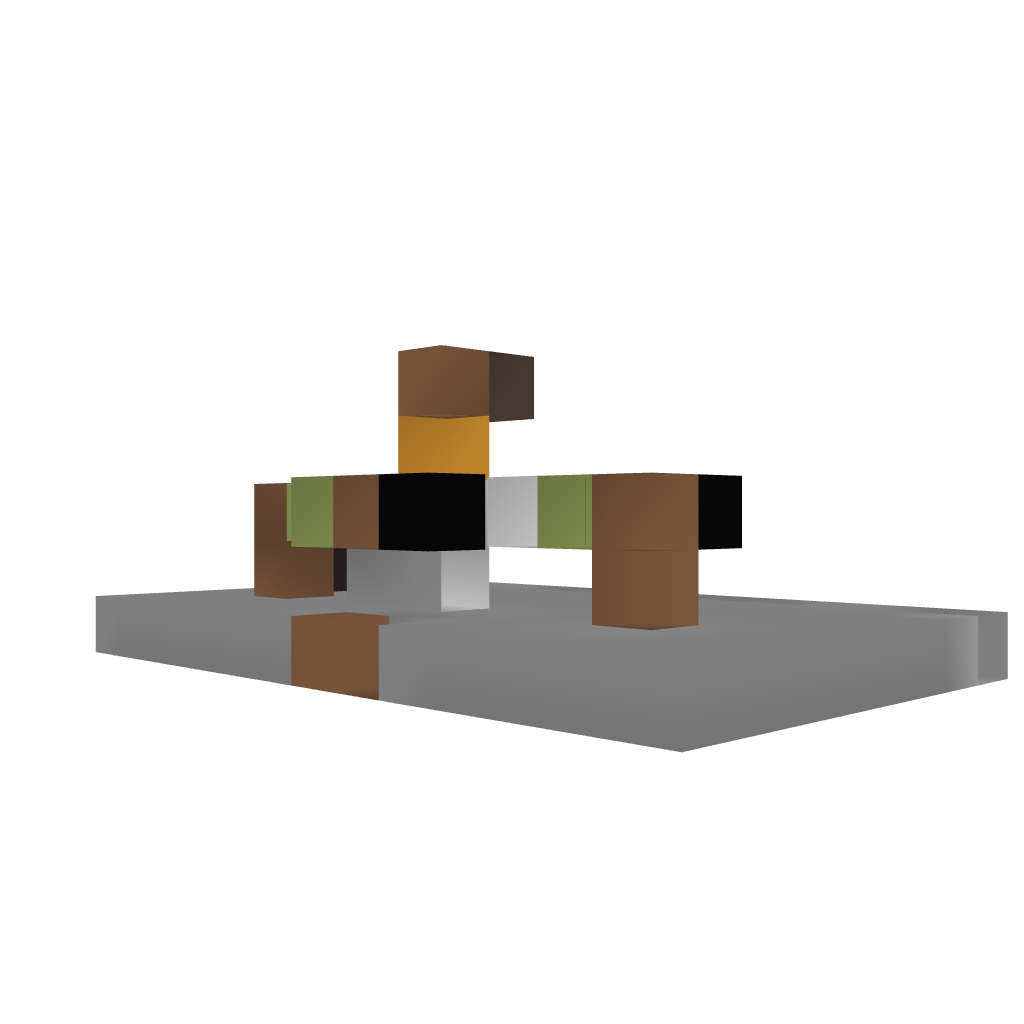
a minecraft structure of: Iron Golem Self Builder